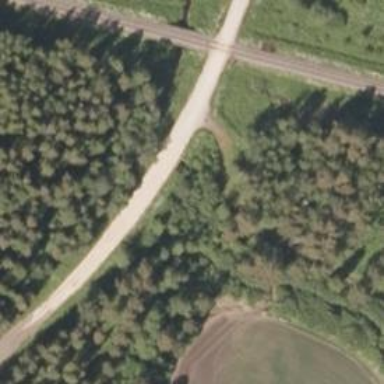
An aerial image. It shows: Culvert tunnel.